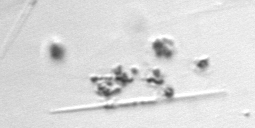
Label: Phaeocystis